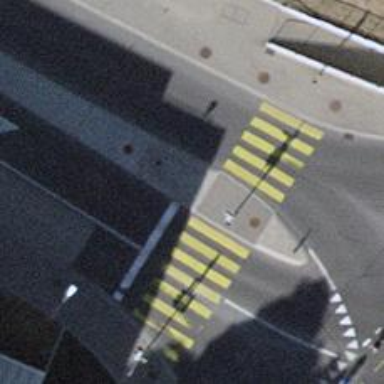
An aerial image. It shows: Road with traffic signals.